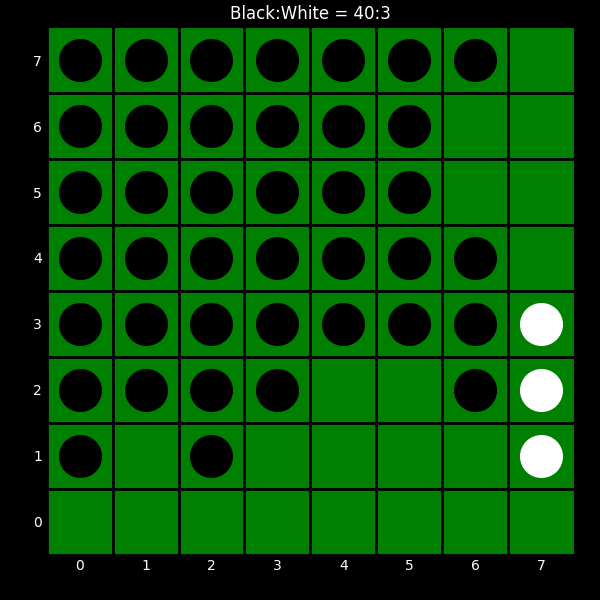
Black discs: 40
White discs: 3